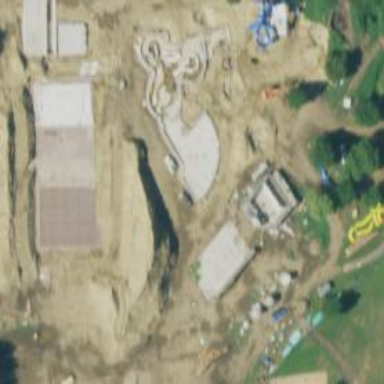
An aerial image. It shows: Water park.